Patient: sex M, age 67
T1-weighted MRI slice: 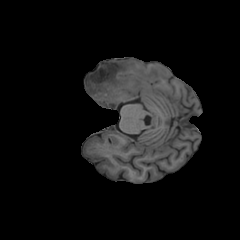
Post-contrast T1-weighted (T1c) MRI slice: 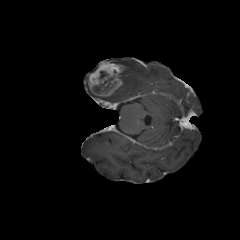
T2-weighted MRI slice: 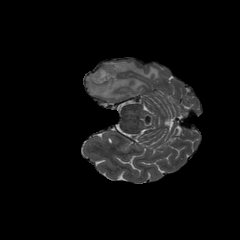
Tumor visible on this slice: yes
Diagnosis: Glioblastoma, IDH-wildtype
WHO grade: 4